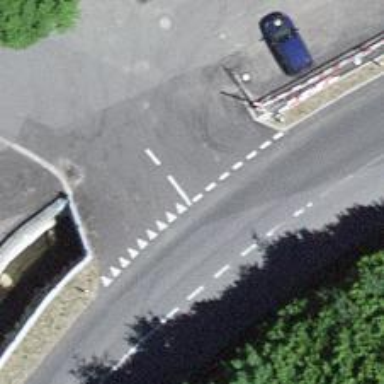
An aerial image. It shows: There is tunnel.